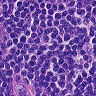
Metastatic tissue present: no